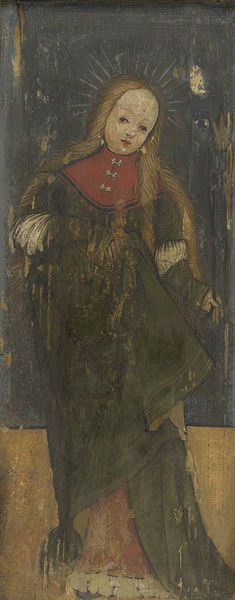
Titel: Die Heiligen Appollonia und Ursula
Künstler: (um 1500) Schwäbisch
Standort: Karlsruhe
Institution: Staatliche Kunsthalle Karlsruhe
Schlagwörter: blau, dunkel, gemälde, hand, umhang, weiß, gelb, grün, mädchen, blume, braun, bunt, elegant, frau, haar, hintergrund, holz, kleid, mund, nase, schwarz, blick, rot, hochformat, malerei, alt, blond, jung, augen, bluse, gesicht, kleidung, kragen, lang, silber, ärmel, portrait, porträt, flach, kirche, boden, figur, gewand, gold, haare, lange haare, mantel, stehend, kind, ohrringe, person, gotik, lippen, locken, renaissance, zart, holzschnitt, stab, zöpfe, tafel, zopf, wandgemälde, robe, knöpfe, offen, religion, strahlen, flecken, fragment, heiligenschein, nimbus, christlich, mittelalter, romanik, adlige, heilige, fresko, heilig, maria, madonna, tempera, goldgrund, ikone, tafelbild, szepter, schnallen, gürn, heiligenbild, romanisch, barbara, märtyrerin, beschädigt, strahlenkranz, kindlich, fehlstellen, langes haar, lange, stahlen, schliessen, kindfrau, au, ummhang, goller, dunkel hintergrund